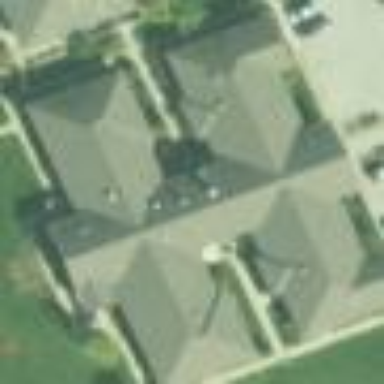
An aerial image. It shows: Nursing home building.